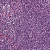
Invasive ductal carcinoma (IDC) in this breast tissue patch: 1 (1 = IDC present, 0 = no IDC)